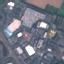
Land use / land cover: Industrial